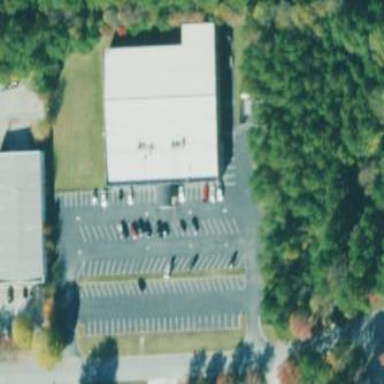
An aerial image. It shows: Building with bowling alley inside.